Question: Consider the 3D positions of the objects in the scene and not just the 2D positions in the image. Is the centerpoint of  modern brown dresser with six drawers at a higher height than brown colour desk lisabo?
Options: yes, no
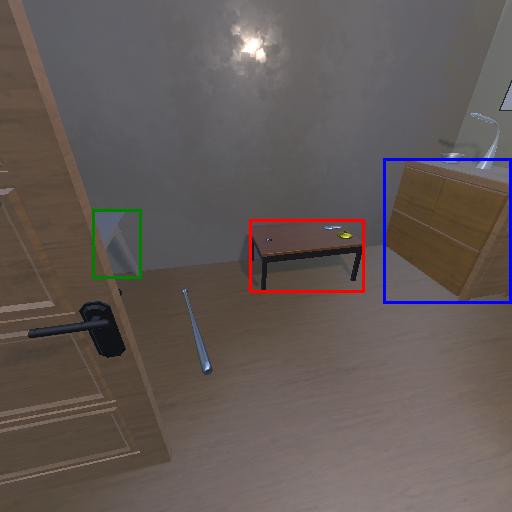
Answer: yes